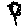
Label: flower